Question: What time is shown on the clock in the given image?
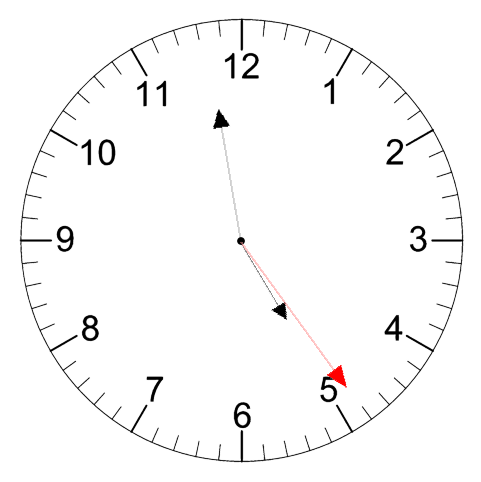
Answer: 04:58:24